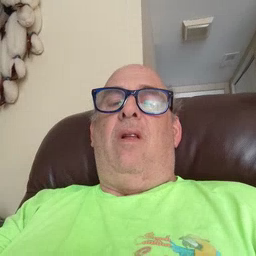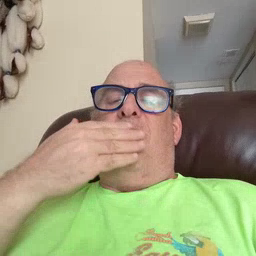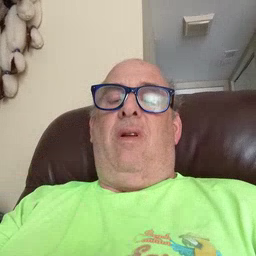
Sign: napkin